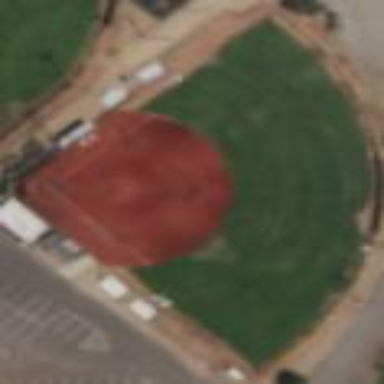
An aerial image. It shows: Baseball pitch for leisure land activities.